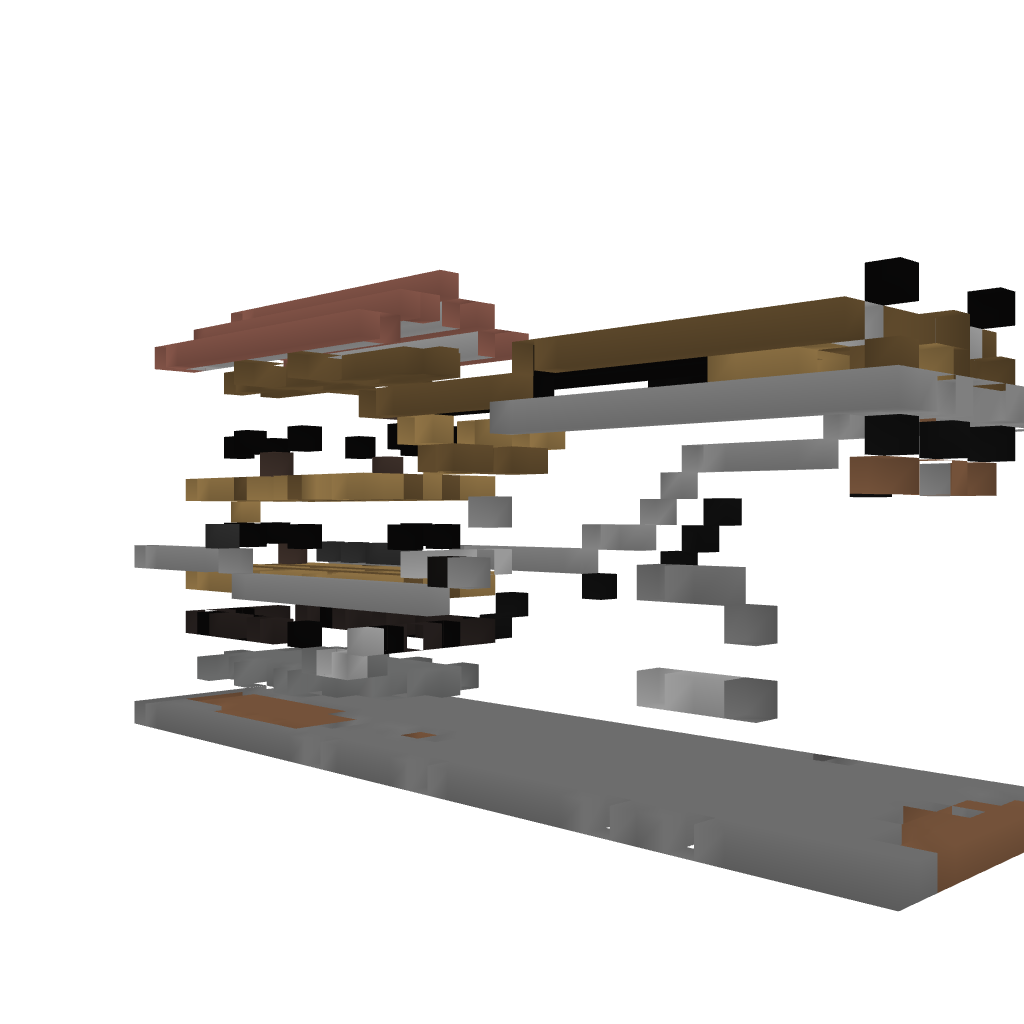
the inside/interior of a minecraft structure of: auto crop harvester